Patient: sex M, age 67
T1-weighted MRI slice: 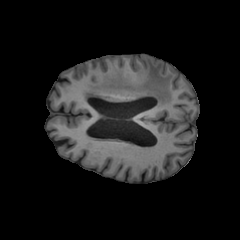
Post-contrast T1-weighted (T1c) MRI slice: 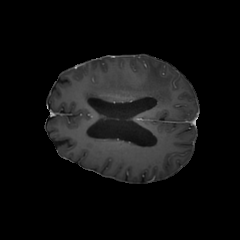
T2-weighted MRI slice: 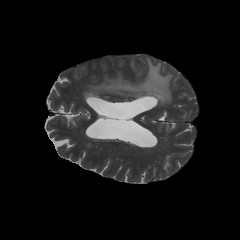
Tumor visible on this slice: yes
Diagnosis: Glioblastoma, IDH-wildtype
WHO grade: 4